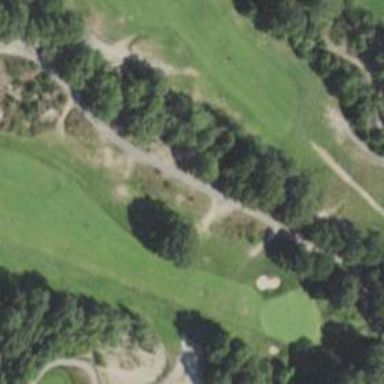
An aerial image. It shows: Path for both roads and golfers.